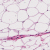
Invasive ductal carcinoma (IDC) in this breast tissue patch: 0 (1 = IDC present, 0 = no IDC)